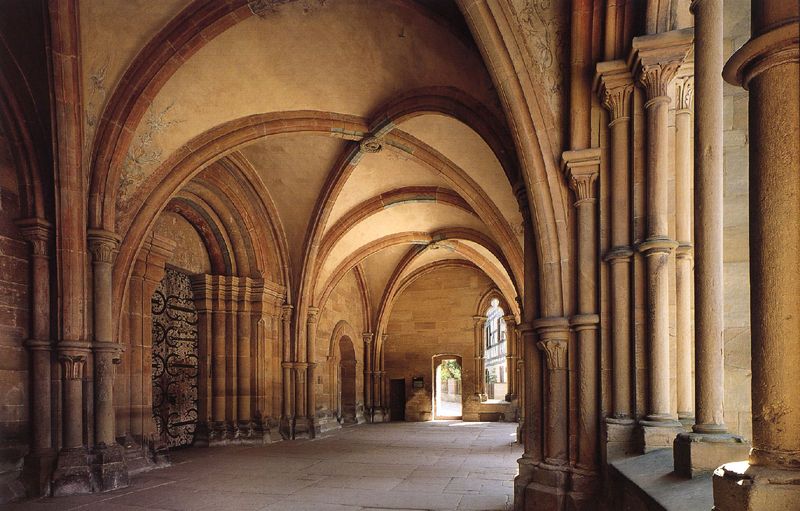
Titel: Zisterzienserkirche in Maulbronn
Standort: Maulbronn (EU - D - BW)
Schlagwörter: stadt, fenster, hell, säule, säulen, tür, architektur, stein, steine, gitter, kirche, sonne, boden, gotik, bogen, türe, kuppel, kammer, tor, foto, bögen, eingang, gang, gewölbe, durchblick, kloster, kapitell, portal, kreuzrippengewölbe, öffnung, sandstein, kreuzgewölbe, rippengewölbe, romanik, sakralbau, kreuzgang, öffnungen, naturstein, spitzfenster, eingagn, bautechnik, etag, wölben